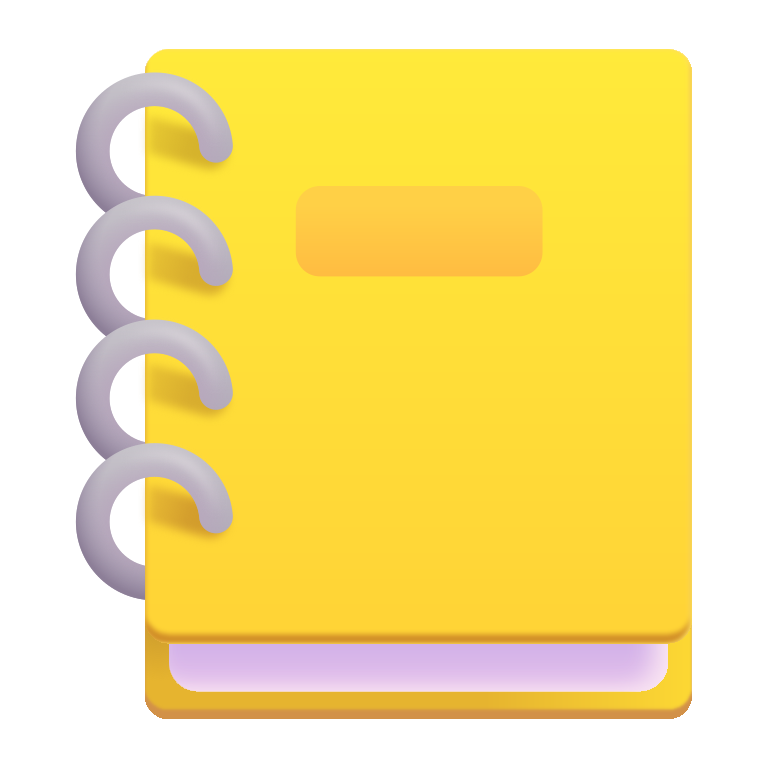
ledger color